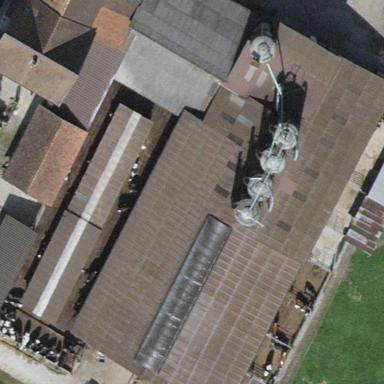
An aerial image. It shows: Farmyard area.